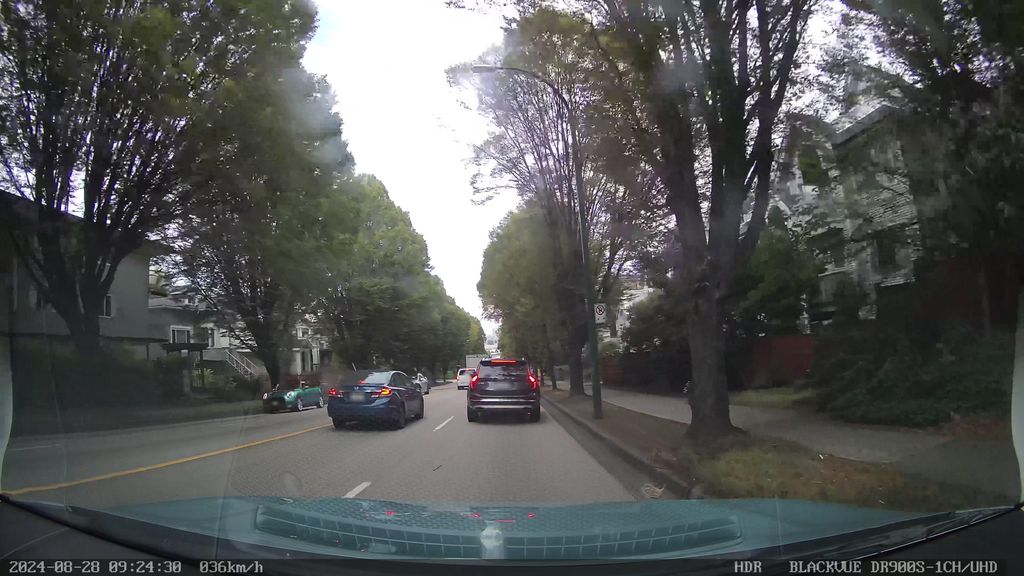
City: vancouver